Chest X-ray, PA view. Patient: 54 years old, sex F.
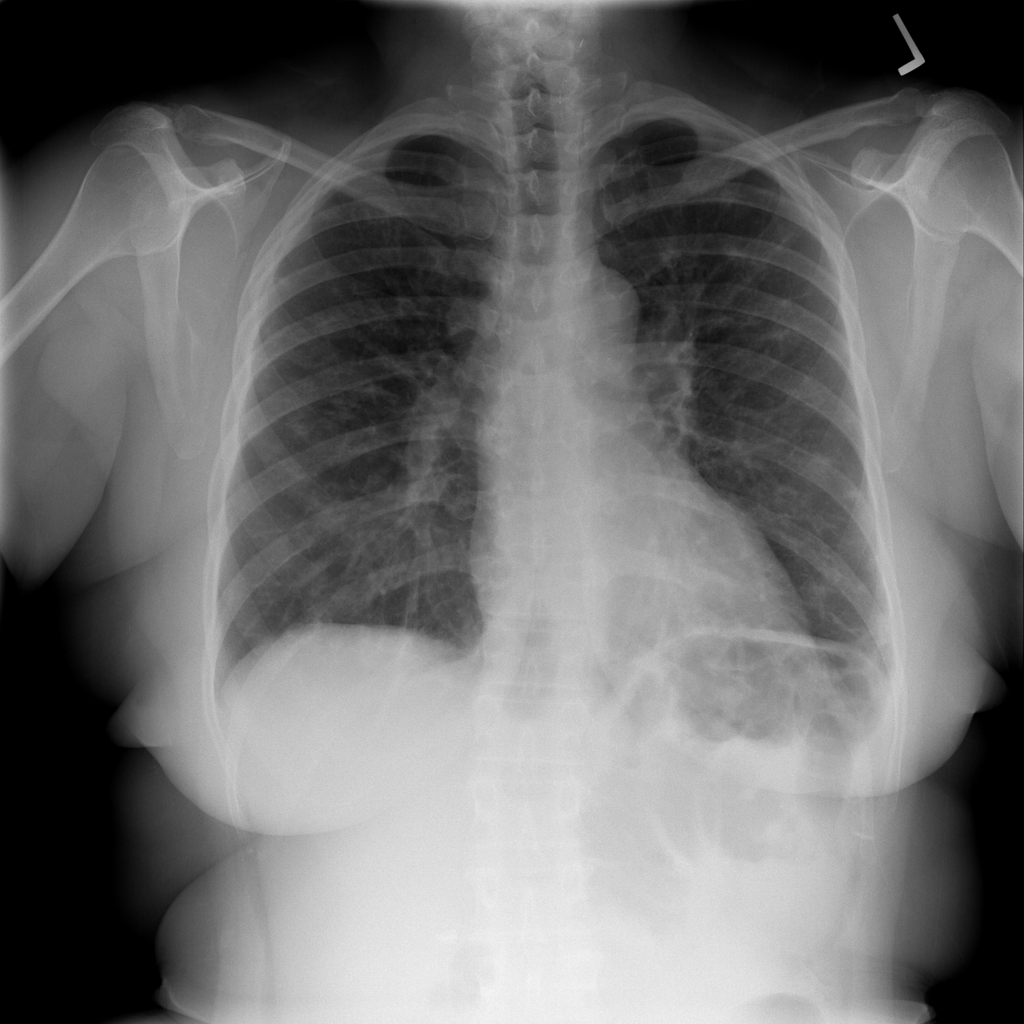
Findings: Infiltration